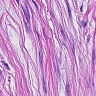
Metastatic tissue present: yes